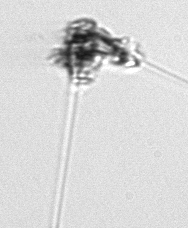
Label: Asterionellopsis_glacialis